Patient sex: M
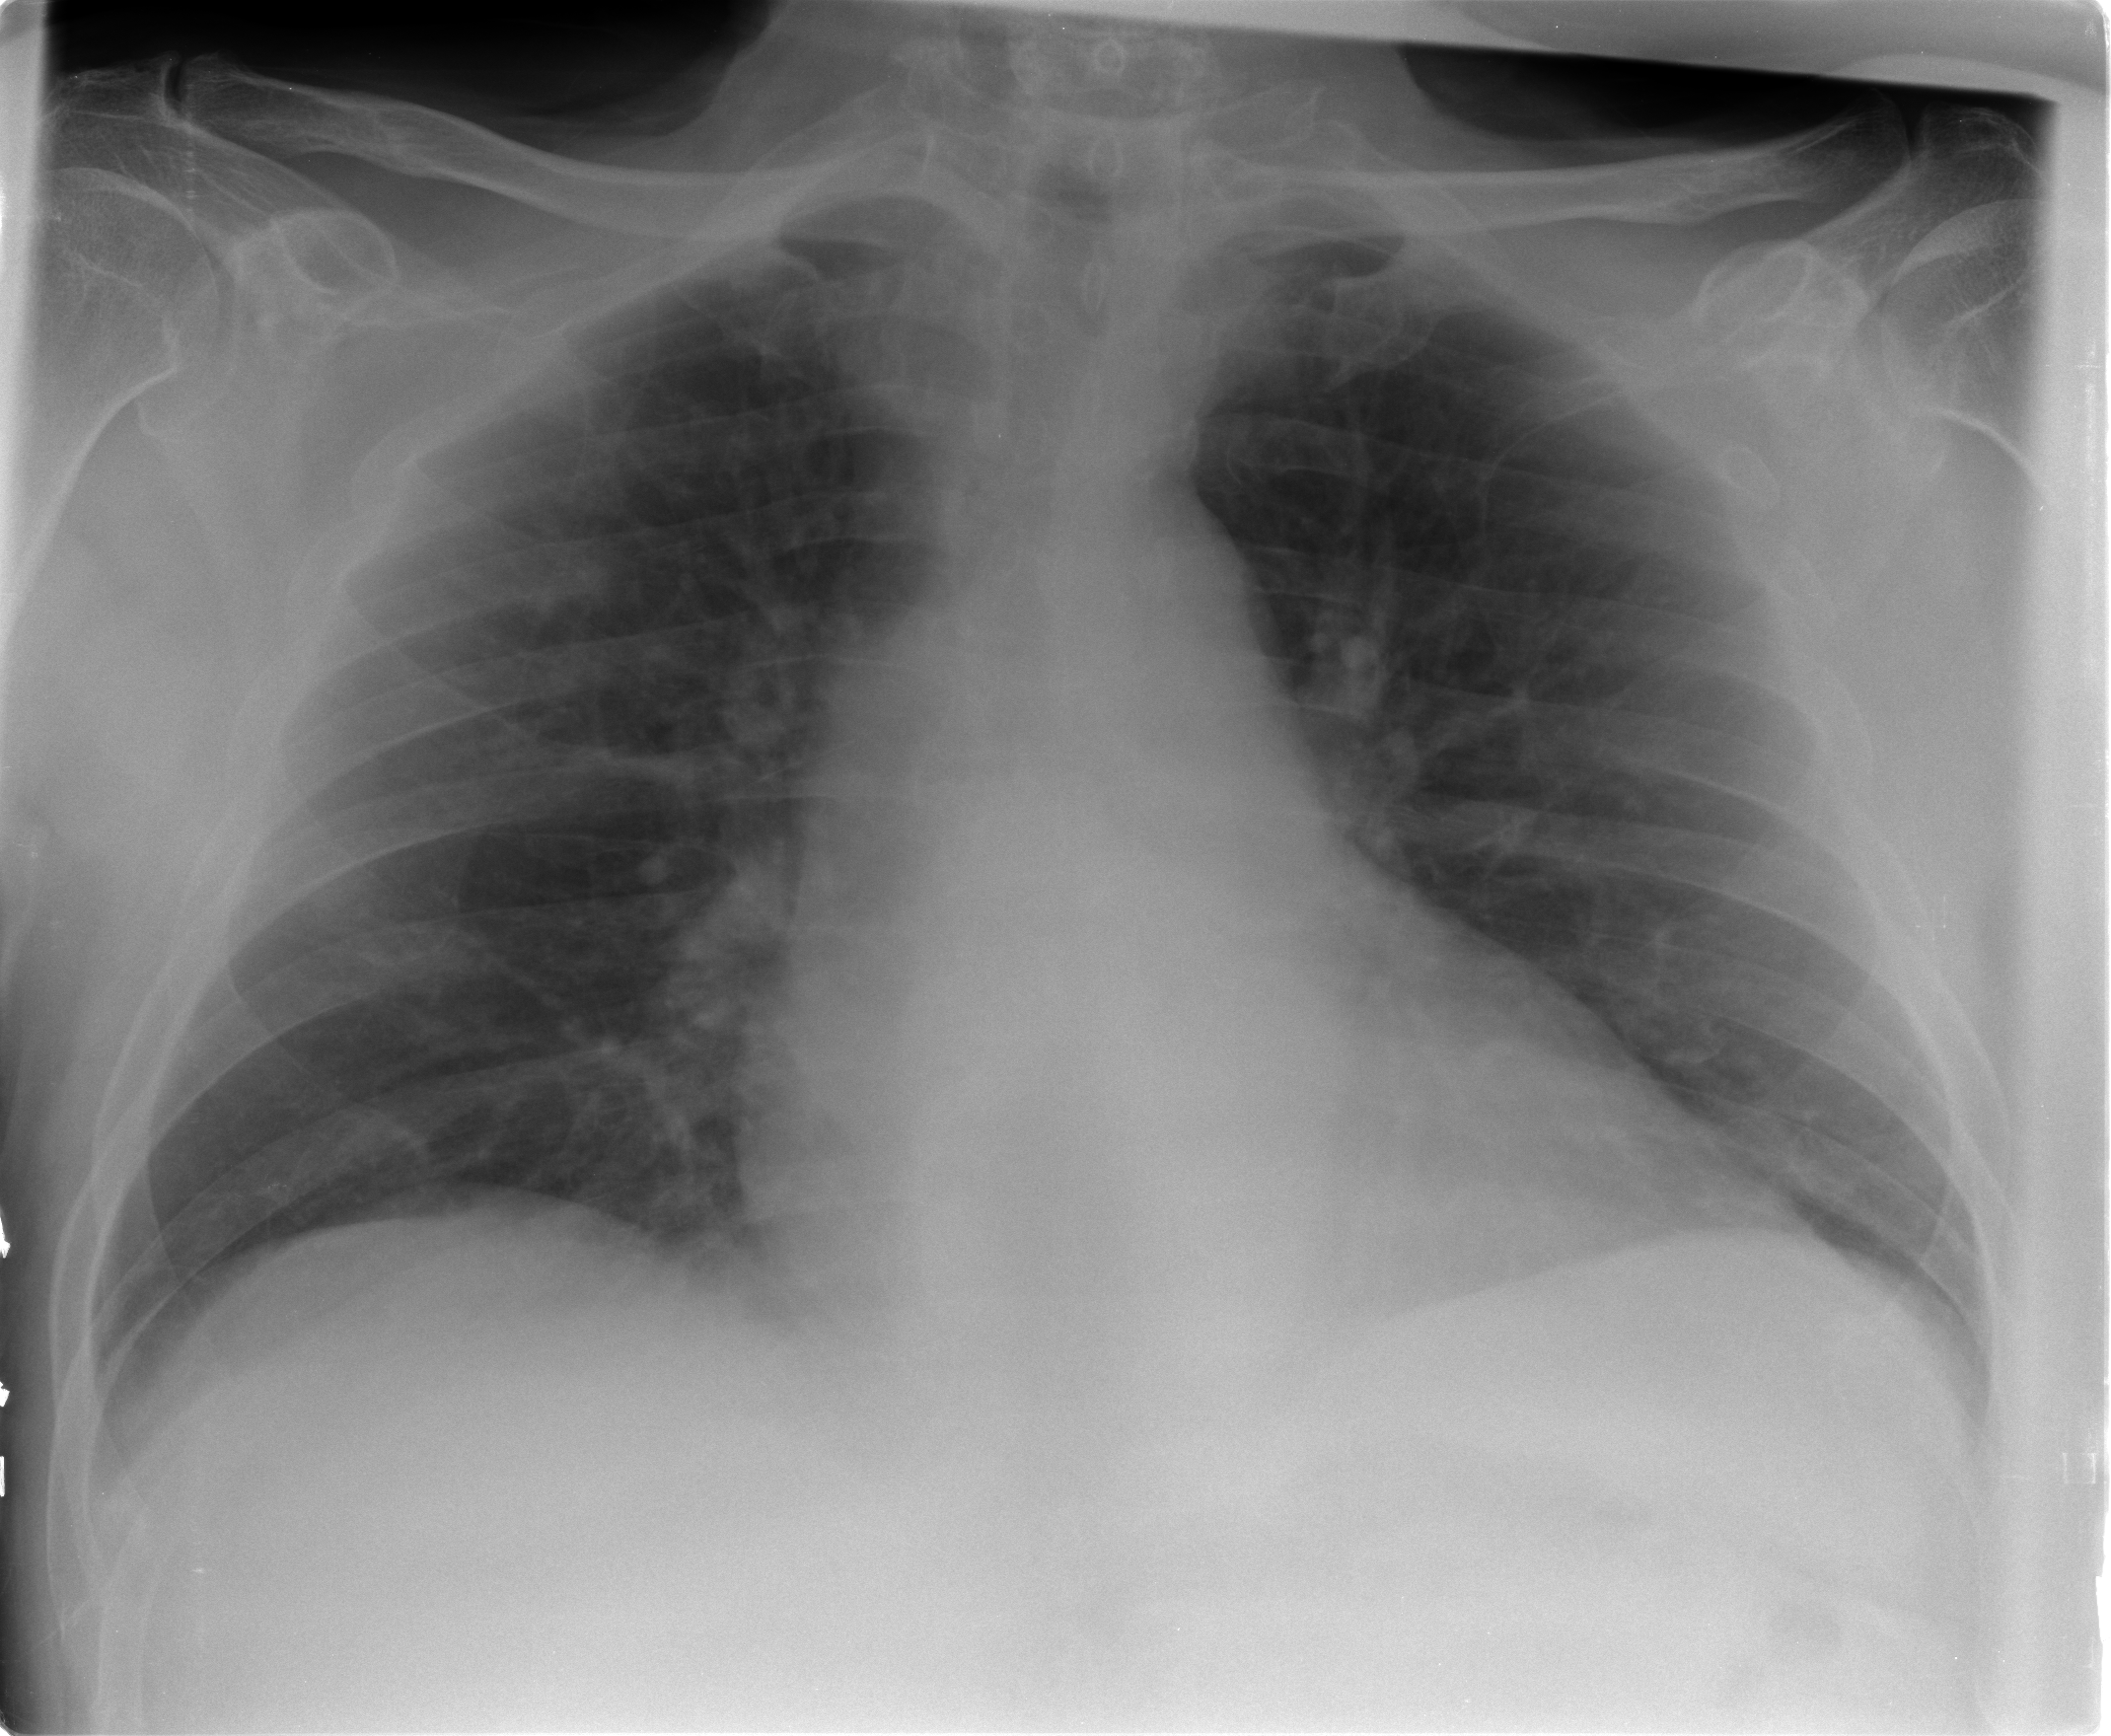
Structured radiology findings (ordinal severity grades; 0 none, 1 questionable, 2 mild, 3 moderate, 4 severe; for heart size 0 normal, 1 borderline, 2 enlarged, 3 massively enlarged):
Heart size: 2
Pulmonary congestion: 2
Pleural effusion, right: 0
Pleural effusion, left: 0
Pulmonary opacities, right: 0
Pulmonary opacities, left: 0
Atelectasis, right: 0
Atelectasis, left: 0